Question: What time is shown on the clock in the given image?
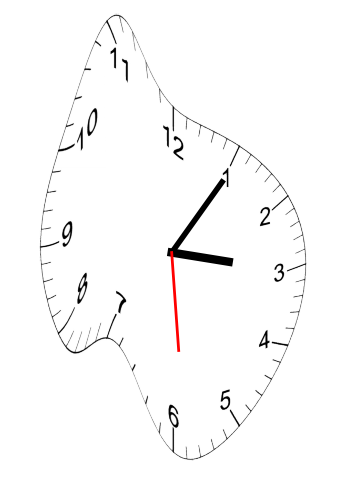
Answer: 03:05:29